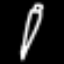
Label: pencil